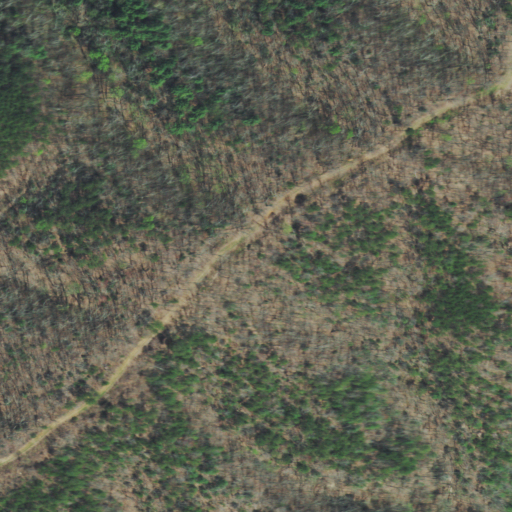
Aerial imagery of ridge(s) in Tennessee named Henson Mountain containing deciduous forest, mixed forest, and evergreen forest